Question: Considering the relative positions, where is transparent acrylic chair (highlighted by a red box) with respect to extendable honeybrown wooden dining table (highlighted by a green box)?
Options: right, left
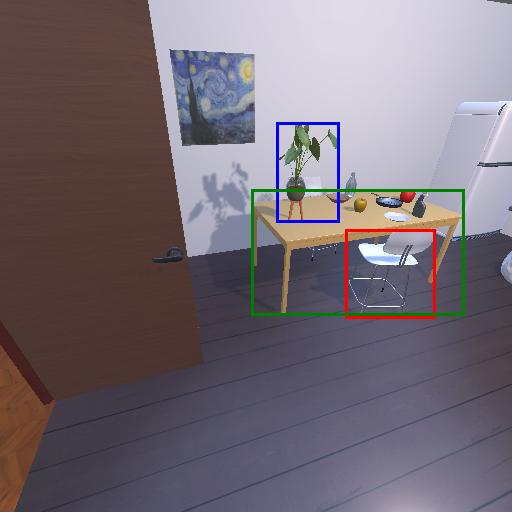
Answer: right